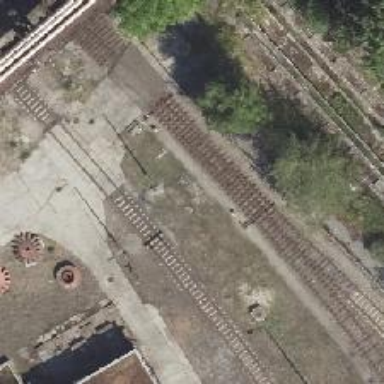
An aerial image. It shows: Railway switch.